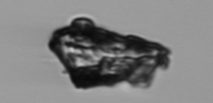
Label: Delphineis